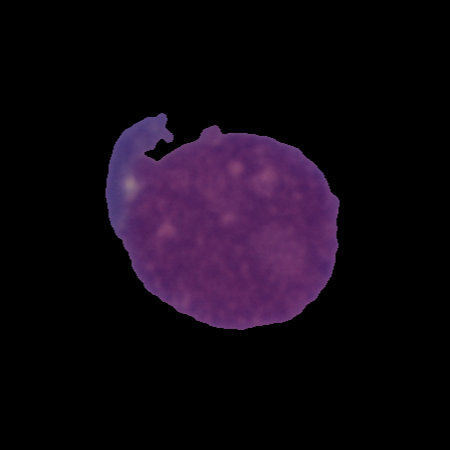
Label: cancer